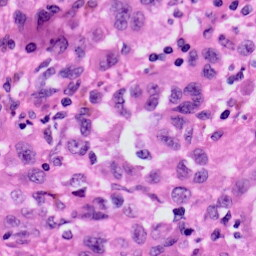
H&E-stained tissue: Skin